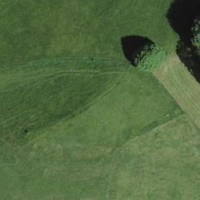
EUNIS habitat code: 52
Species observed at this site:
Stellaria graminea